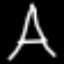
Label: The Eiffel Tower